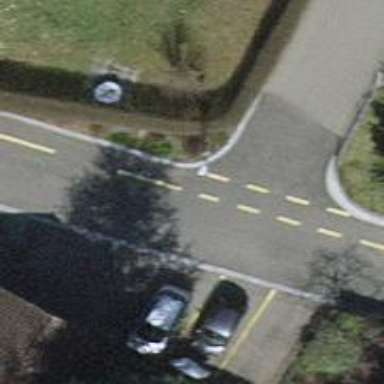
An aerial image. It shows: Asphalt road in residential area.